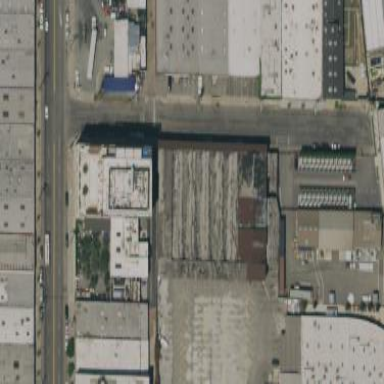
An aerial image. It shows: Warehouse.